Field crop: maize
Growth stage: 2
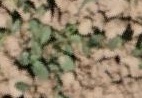
Species: convolvulus